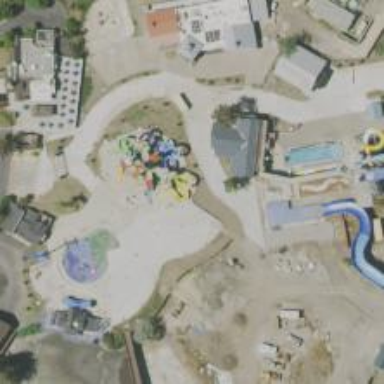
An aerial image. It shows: Water slide attraction.